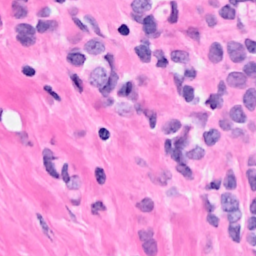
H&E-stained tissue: Breast